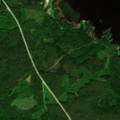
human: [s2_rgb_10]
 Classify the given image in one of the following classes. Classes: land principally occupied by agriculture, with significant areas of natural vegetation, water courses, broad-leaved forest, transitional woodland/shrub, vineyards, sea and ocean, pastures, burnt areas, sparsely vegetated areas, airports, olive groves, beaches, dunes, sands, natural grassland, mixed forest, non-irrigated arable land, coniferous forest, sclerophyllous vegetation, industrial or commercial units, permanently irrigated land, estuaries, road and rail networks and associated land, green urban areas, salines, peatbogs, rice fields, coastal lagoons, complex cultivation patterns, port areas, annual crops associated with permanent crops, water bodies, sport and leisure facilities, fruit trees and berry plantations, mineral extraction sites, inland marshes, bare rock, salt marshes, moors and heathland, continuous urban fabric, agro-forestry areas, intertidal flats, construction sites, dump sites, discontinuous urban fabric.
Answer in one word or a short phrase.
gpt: broad-leaved forest, coniferous forest, mixed forest, water bodies